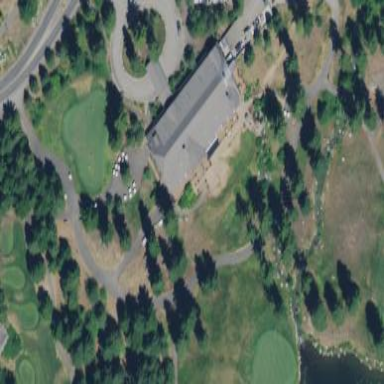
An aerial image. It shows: Clubhouse building for golf.